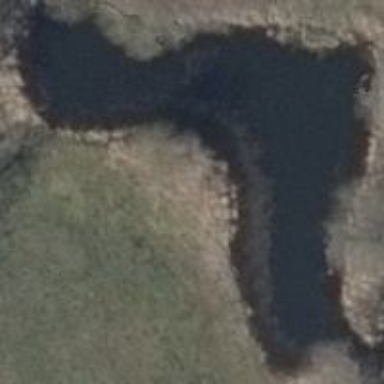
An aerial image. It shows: Pond with natural water.